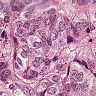
Metastatic tissue present: yes